Question: I'm trying to remove the dotted border on the text in this 'QListView::item' using stylesheets:

I've tried variations of 'border: 0' and 'show-decoration-selected: 0' on 'QListView', 'QListView::item' and 'QListView::item::text' to no effect.
I'm using PyQt, but I believe the stylesheet rules are the same as in the C++ libraries.
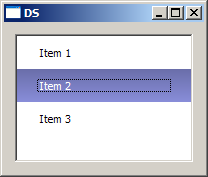
Answer: After some more testing, I found that the following stylesheet works:
'''
QListView {
outline: 0;
}
'''